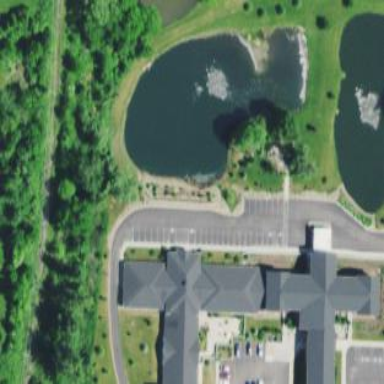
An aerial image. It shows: Nursing home building.